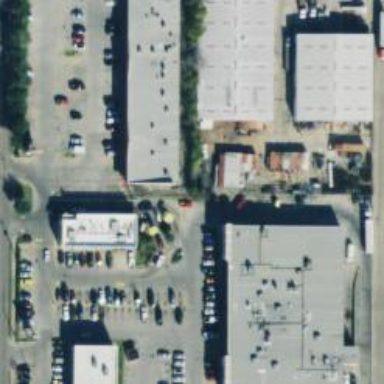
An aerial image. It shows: Parking space.